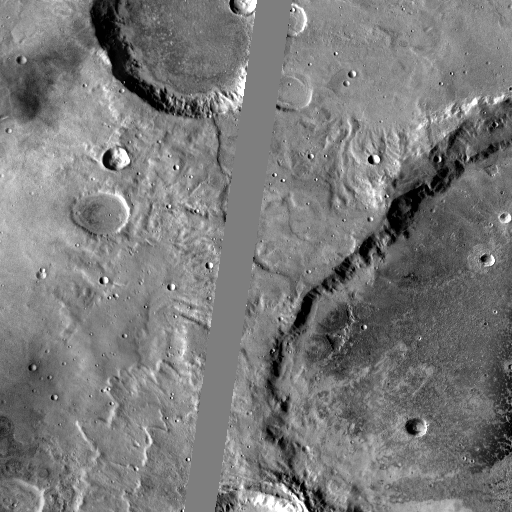
Crater classes present: Background, Other, Buried, Secondary